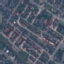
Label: Residential